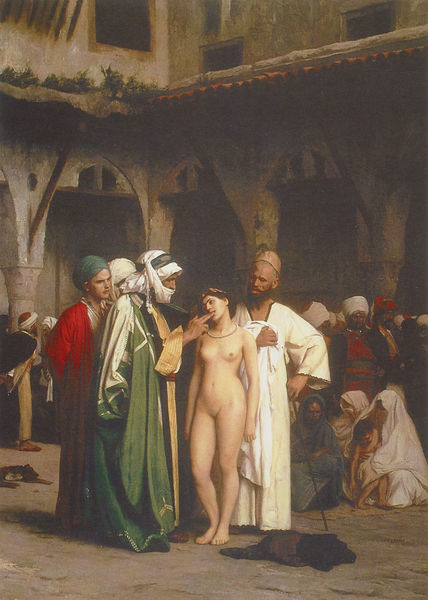
Titel: Der Sklavenmarkt
Künstler: Jean-Léon Gérôme
Institution: Williamstown, Sterling and Francine Clark Art Institute
Schlagwörter: gemälde, hand, nackt, weiß, grün, fenster, finger, frau, hut, hüte, männer, säulen, tür, rot, menge, stein, öl, gewand, tücher, händler, kind, stock, bogen, hof, markt, balken, nackte, nacktheit, innenhof, orient, betrachten, sklave, sklavin, turban, araber, ägypten, orientale, prüfen, sklavenmarkt, hexenverfolgung, skalvin, suq